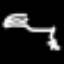
Label: frog